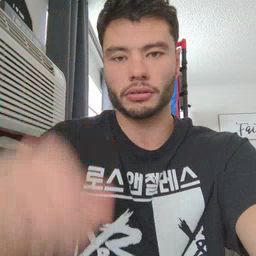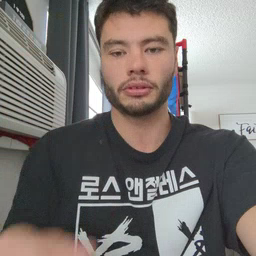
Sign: zipper